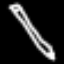
Label: pencil